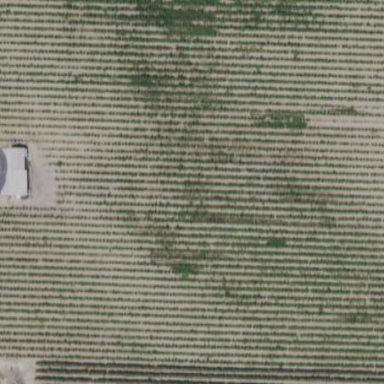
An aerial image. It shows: Vineyard growing grapes.